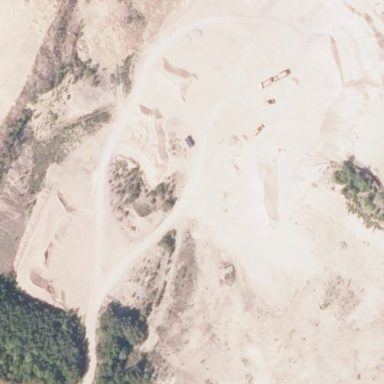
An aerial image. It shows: Quarry area.